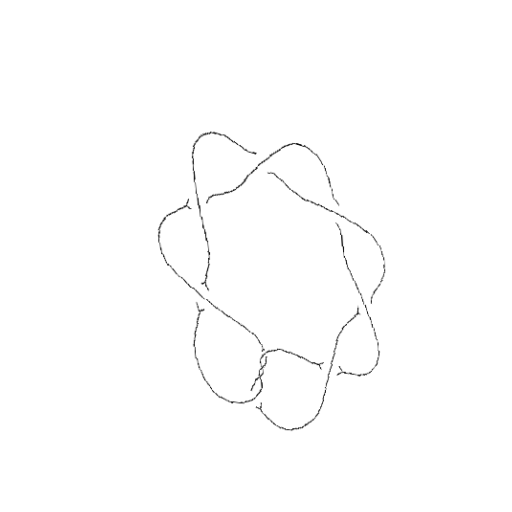
Crossing number: 10